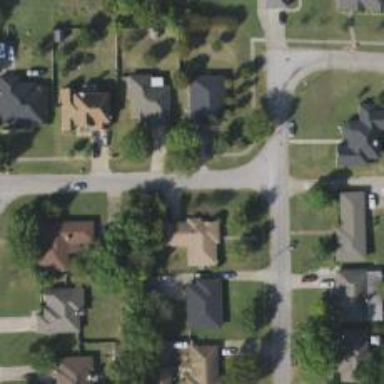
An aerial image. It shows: Residential road.